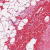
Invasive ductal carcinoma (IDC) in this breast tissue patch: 0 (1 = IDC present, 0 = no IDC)